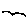
Label: bird